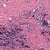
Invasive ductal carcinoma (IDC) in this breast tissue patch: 0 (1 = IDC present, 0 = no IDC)